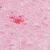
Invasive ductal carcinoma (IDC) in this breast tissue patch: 1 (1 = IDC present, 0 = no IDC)